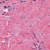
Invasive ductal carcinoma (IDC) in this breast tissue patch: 1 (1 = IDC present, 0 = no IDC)